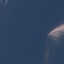
Land use / land cover class: SeaLake